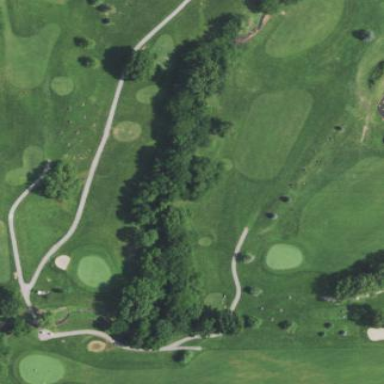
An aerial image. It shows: Golf rough area.